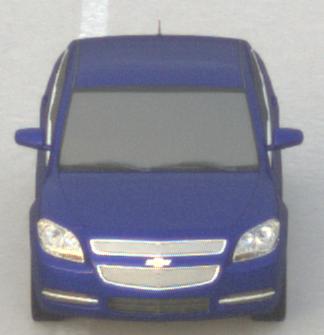
Make: Chevrolet
Model: Malibu 2.4
Detailed model: Malibu
Model produced from: 2012/07
Model produced until: 2014/08
Doors: 4
Color: blue
Road condition: dry road
Daytime: sunrise or sunset
Contrast: low contrast